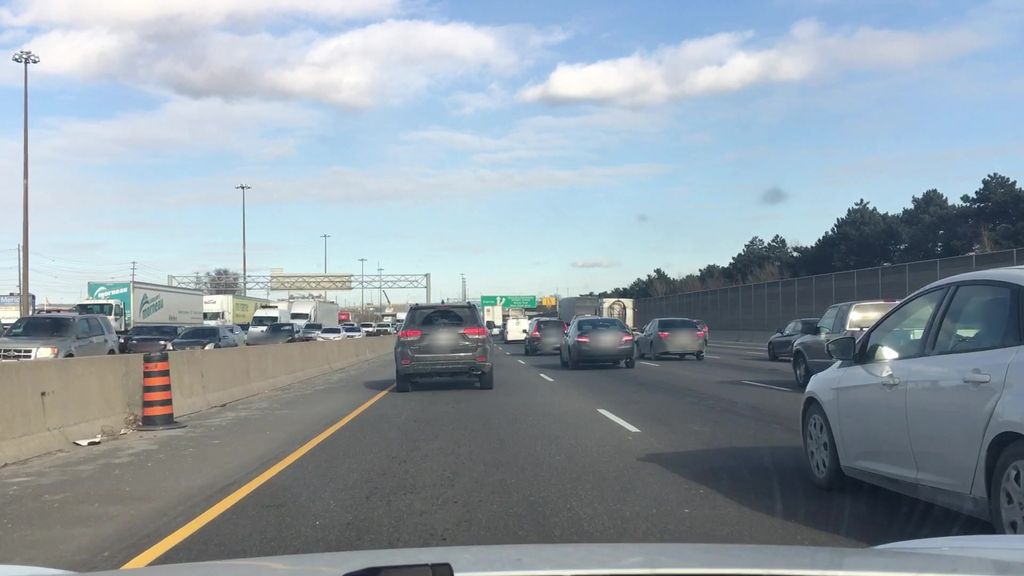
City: toronto